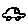
Label: car